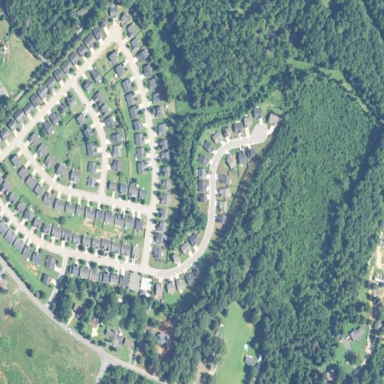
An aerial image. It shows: Residential area within neighborhood.